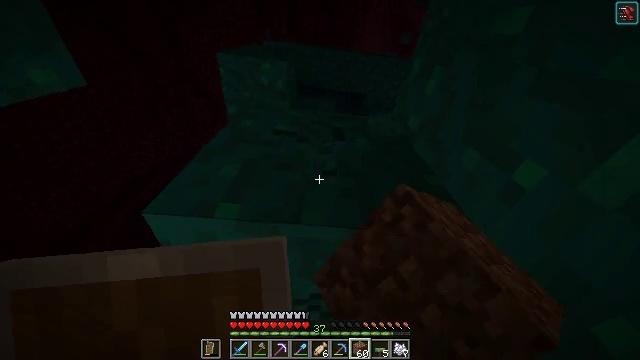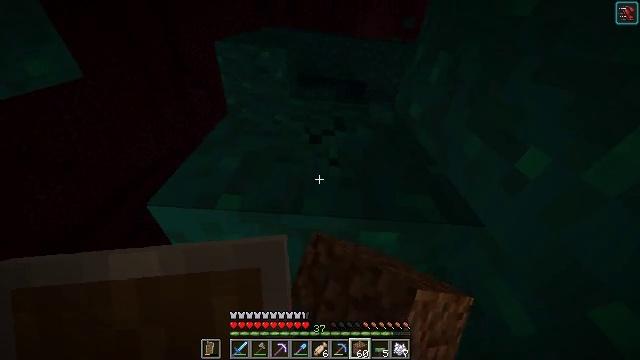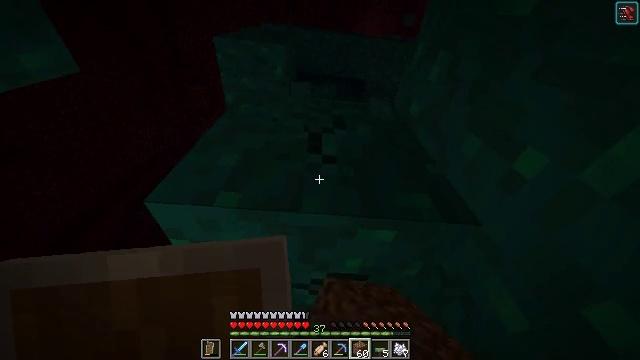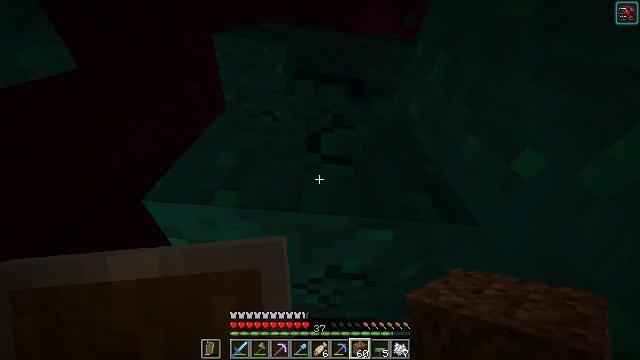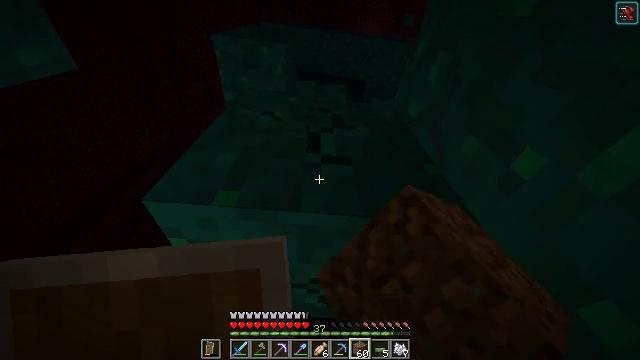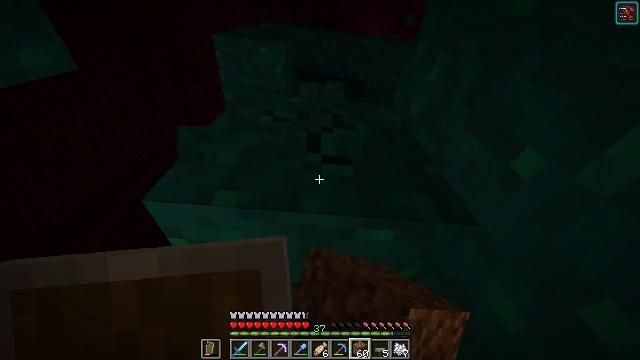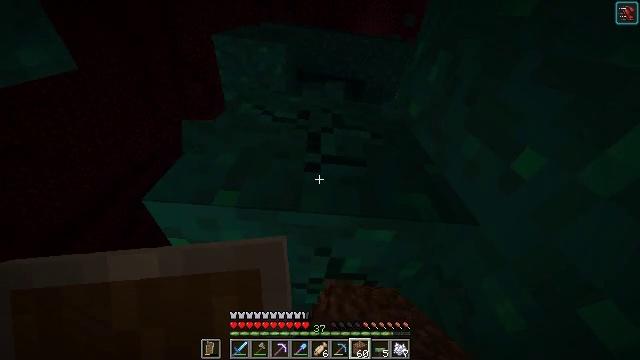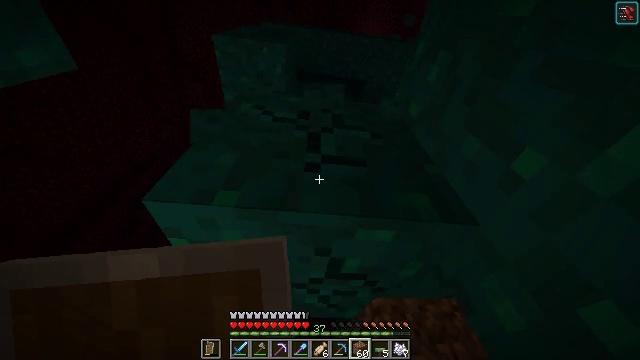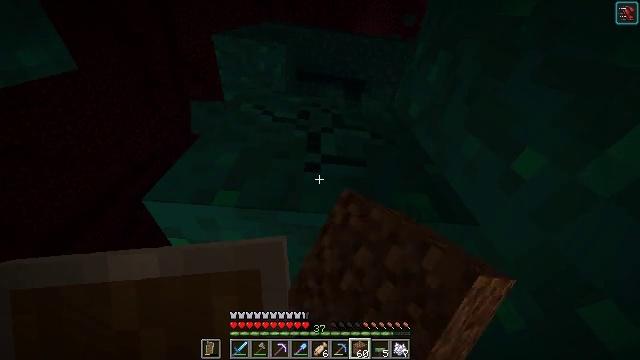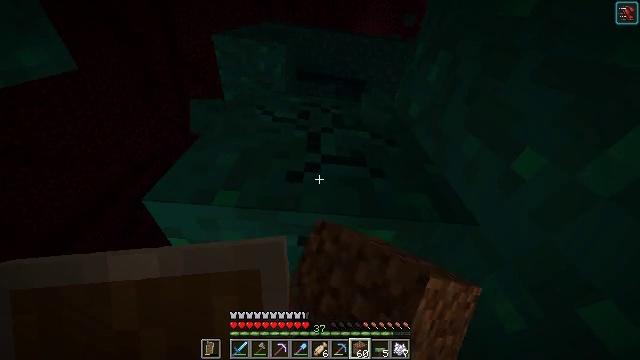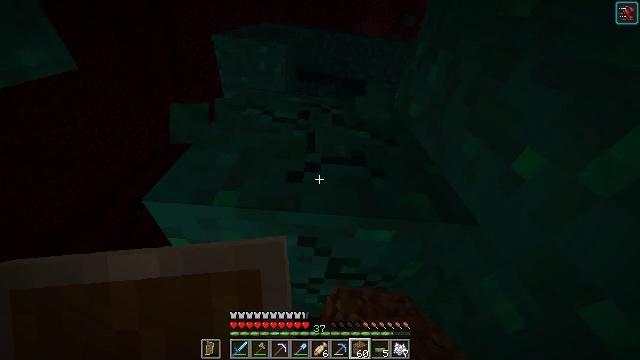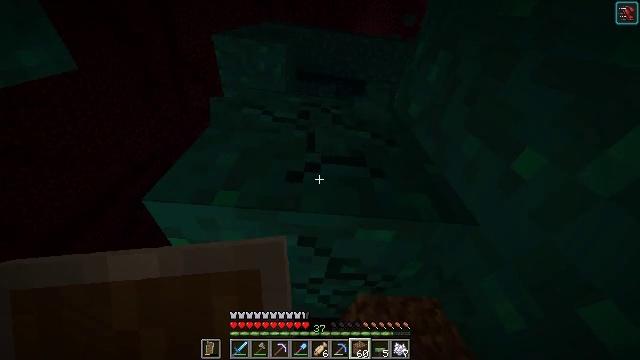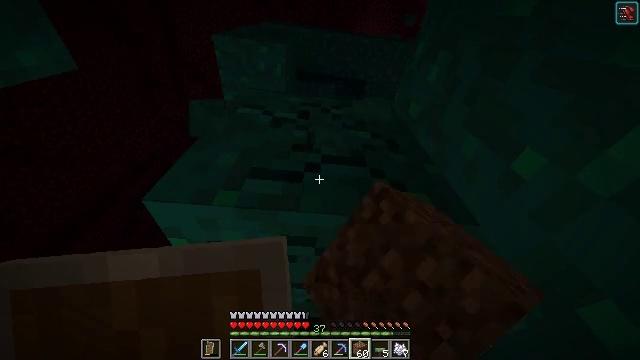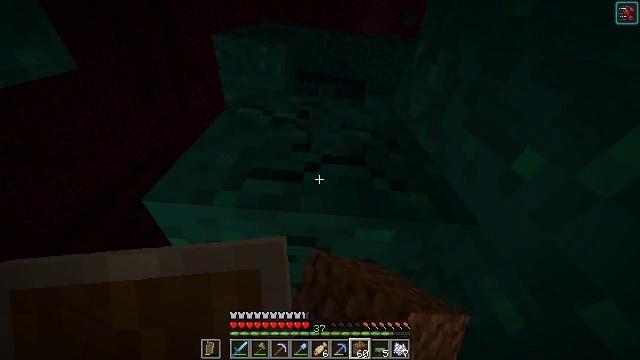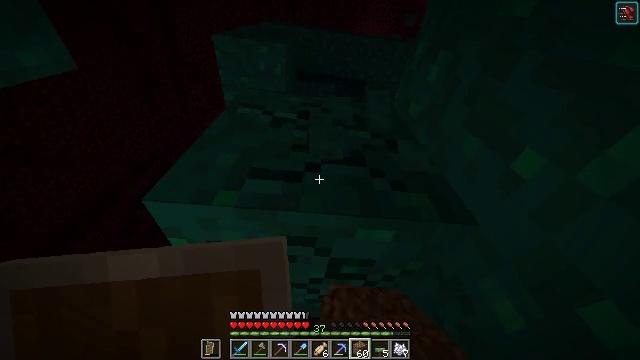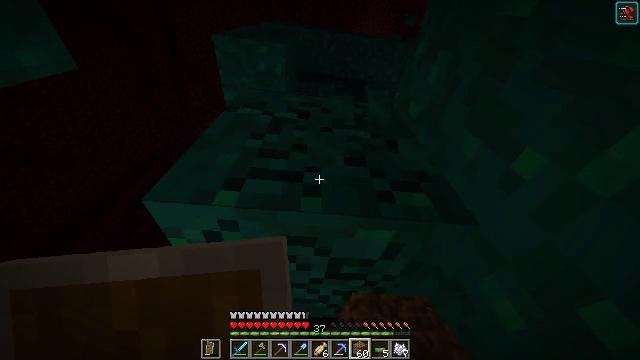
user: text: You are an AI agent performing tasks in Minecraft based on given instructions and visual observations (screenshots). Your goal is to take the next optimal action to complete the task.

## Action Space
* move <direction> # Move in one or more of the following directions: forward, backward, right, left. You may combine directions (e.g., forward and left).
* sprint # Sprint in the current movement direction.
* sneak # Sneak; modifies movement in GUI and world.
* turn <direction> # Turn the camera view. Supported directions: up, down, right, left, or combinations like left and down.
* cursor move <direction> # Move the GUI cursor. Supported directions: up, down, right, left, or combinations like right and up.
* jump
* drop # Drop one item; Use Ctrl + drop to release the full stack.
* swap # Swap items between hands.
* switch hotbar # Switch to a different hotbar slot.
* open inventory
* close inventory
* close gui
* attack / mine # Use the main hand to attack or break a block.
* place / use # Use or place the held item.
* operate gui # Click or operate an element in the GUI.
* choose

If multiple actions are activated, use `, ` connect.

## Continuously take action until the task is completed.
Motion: motion action
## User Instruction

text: Mine warped wart block.
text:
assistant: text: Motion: turn down, attack / mine
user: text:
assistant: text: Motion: attack / mine
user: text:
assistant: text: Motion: attack / mine
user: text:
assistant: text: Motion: attack / mine
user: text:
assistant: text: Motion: attack / mine
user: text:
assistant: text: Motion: attack / mine
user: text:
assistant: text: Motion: attack / mine
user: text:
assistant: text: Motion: attack / mine
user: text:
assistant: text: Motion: attack / mine
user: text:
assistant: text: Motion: attack / mine
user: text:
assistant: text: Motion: attack / mine
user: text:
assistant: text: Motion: attack / mine
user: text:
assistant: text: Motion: attack / mine
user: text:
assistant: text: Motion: attack / mine
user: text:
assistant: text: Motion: attack / mine
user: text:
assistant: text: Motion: attack / mine
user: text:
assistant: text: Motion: attack / mine
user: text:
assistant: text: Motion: attack / mine
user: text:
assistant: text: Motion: attack / mine
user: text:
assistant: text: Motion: attack / mine
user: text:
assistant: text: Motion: attack / mine
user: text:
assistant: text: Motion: attack / mine
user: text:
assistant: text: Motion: attack / mine
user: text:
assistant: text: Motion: attack / mine
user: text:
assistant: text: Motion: attack / mine
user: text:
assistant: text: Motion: attack / mine
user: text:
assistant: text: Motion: attack / mine
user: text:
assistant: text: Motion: turn right, attack / mine
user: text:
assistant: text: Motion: turn right and down, attack / mine
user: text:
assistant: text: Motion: turn right and down, attack / mine